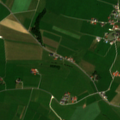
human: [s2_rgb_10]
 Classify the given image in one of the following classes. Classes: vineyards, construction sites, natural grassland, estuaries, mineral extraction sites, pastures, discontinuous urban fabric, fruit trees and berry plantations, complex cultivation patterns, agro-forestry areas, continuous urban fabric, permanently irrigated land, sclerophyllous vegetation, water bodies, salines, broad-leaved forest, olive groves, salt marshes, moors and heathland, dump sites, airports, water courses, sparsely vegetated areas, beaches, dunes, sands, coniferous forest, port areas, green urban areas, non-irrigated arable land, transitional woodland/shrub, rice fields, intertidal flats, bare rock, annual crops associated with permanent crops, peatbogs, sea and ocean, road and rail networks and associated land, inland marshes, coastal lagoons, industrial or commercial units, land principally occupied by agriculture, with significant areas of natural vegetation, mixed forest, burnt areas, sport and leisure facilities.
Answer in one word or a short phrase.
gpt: discontinuous urban fabric, pastures, complex cultivation patterns